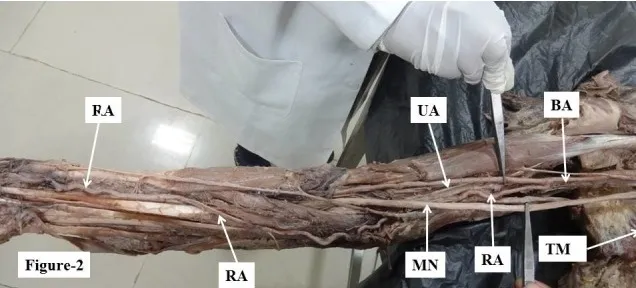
Showing tortuous course of the radial artery in the arm and forearm. MN = median nerve; RA = radial artery; UA = ulnar artery; BA = brachial artery; TM = teres major muscle.
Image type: radiology (ct)